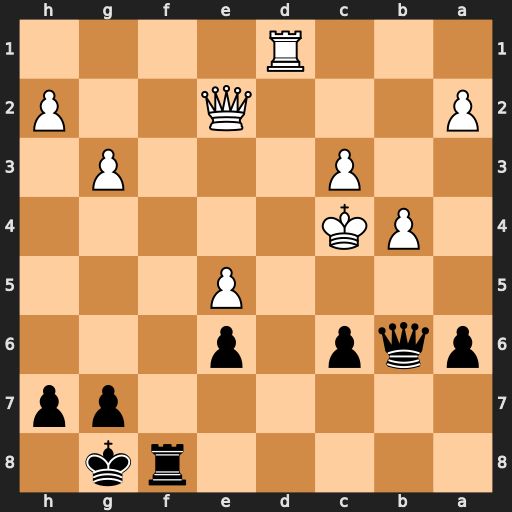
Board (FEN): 5rk1/6pp/pqp1p3/4P3/1PK5/2P3P1/P3Q2P/3R4
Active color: b
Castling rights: -
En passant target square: -
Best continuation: Qb5+ Kb3 Qxe2